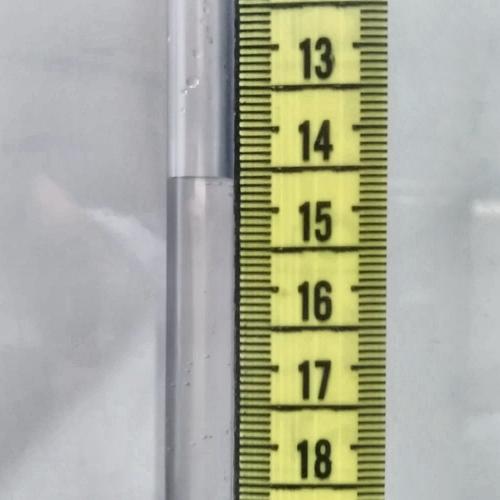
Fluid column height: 14.6 cm